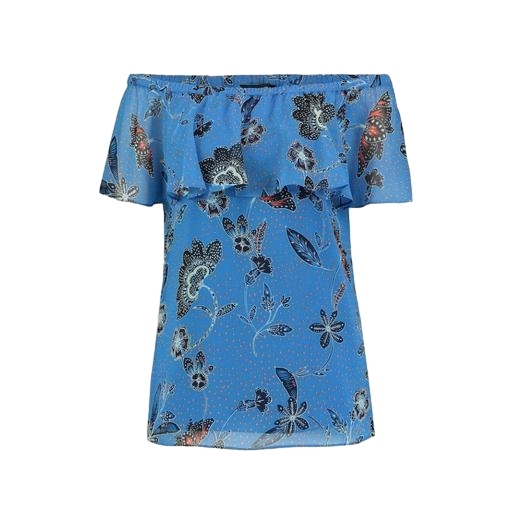
blue printed contrast t-shirt only macy, blue plus size printed t-shirt only macy, multicolor floral-print t-shirt only macy, white background